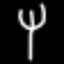
Label: fork